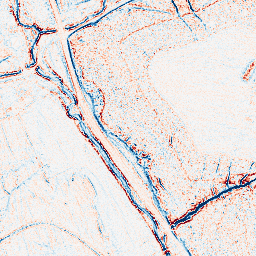
Category: edge_preserving
Decomposition family: anisotropic_diffusion
Decomposition parameters: iterations: 5
kappa: 30
gamma: 0.05
Upsampling method: linear_exact
Upsampling parameters: scale: 2
Upsampling scale: 2